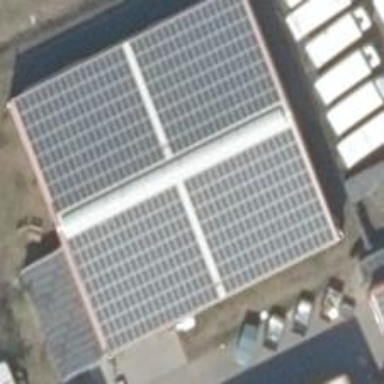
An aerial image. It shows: Small solar photovoltaic panel generator is producing electricity.